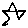
Label: star